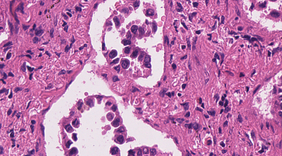
Tumor epithelial tissue: yes
Tumor-associated stroma tissue: yes
Normal tissue: no